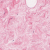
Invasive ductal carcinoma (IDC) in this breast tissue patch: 0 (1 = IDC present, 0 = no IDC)